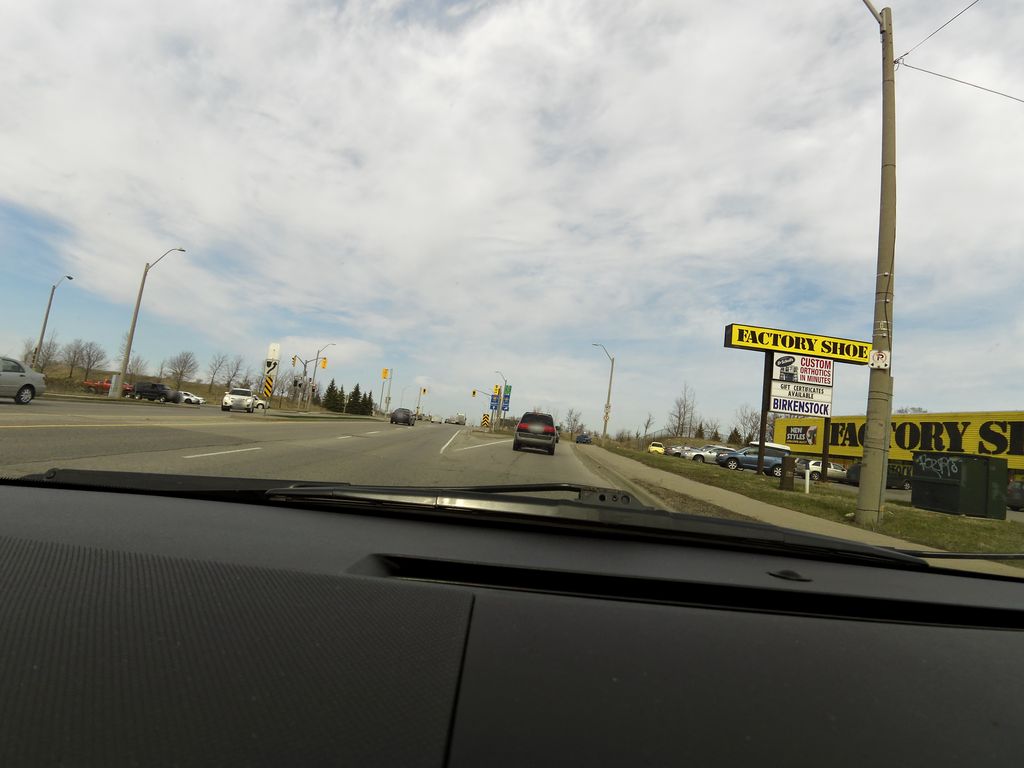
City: hamilton